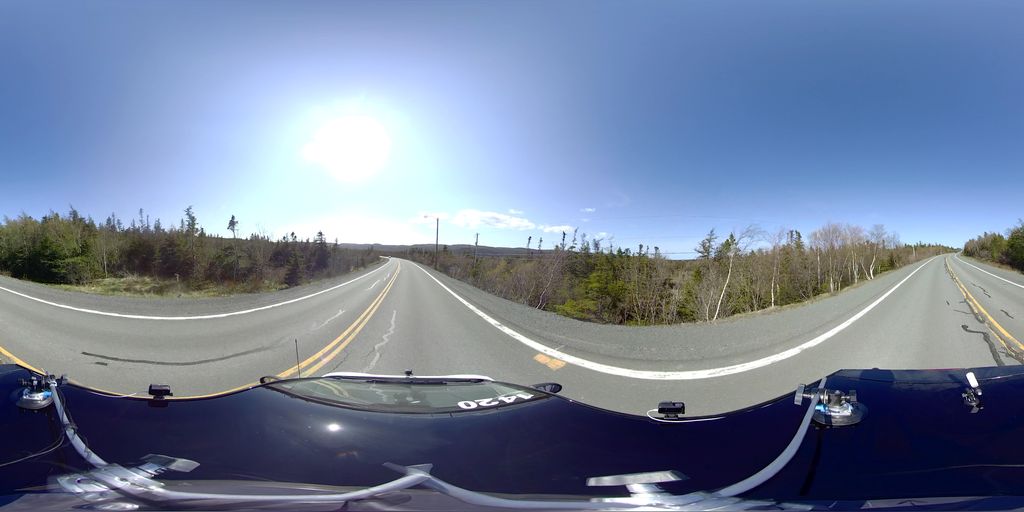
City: st_johns